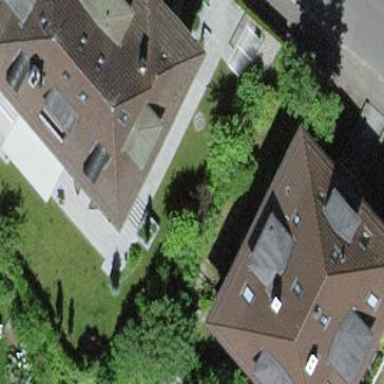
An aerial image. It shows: Image showing building with apartments.